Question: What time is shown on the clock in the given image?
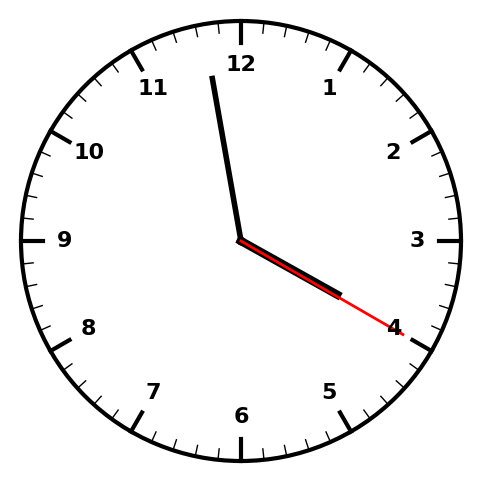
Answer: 03:58:20